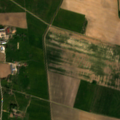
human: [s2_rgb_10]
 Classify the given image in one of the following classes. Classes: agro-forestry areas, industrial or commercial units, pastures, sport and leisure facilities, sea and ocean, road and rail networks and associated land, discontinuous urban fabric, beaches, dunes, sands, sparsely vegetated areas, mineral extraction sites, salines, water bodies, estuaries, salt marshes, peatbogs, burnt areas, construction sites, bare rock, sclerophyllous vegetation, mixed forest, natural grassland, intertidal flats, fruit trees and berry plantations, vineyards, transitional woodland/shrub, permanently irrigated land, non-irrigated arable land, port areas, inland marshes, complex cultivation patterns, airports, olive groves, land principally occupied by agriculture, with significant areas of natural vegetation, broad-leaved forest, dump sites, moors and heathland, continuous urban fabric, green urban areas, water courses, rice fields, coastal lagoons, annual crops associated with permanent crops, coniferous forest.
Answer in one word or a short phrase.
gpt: discontinuous urban fabric, non-irrigated arable land, complex cultivation patterns